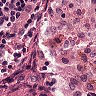
Metastatic tissue present: no